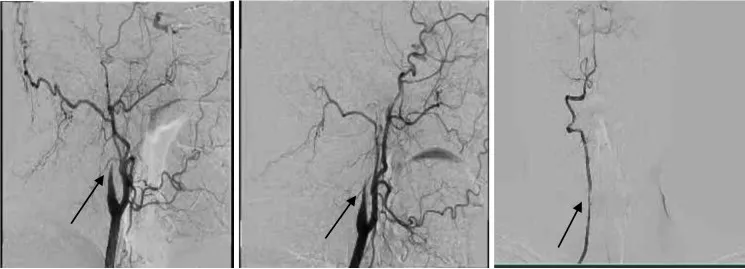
Cerebral angiogram selective catheterization showed bilateral flame-shaped signs of occlusion, implicating both cervical ICAs typical for dissection. Right ICA is revascularized via ECA/ophthalmic artery anastomosis. The left ICA has good revascularization through the left PCOM and the ophthalmic /ECA anastomosis. There is a mild focal narrowing of the cervical RT vertebral artery, likely dissection.
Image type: radiology (mri)